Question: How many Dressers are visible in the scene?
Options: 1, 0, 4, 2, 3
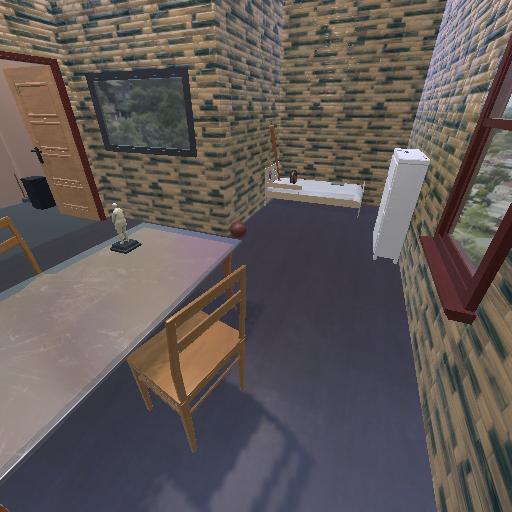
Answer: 1